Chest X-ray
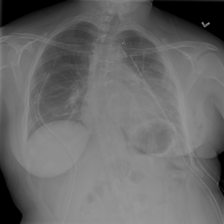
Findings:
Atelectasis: positive
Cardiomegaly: negative
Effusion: positive
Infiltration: negative
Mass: negative
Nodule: negative
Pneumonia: negative
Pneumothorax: positive
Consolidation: negative
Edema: negative
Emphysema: negative
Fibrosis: negative
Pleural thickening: negative
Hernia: negative